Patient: sex F, age 65
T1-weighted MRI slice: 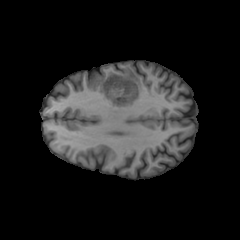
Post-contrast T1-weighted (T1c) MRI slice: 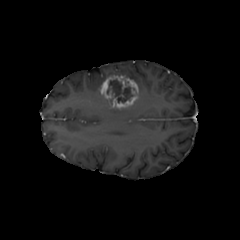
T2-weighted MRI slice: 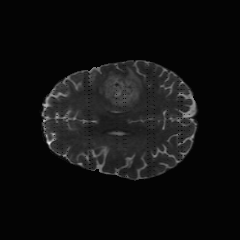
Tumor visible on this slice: yes
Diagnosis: Glioblastoma, IDH-wildtype
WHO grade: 4